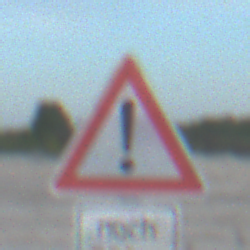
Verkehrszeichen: Gefahrenstelle
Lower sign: LaengeEinerStrecke3
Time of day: SunriseSunset
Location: Outdoor (Beach)
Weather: PartlyCloudy
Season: NotSpecified
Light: Natural